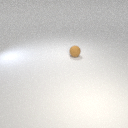
small brown rubber sphere